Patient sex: M
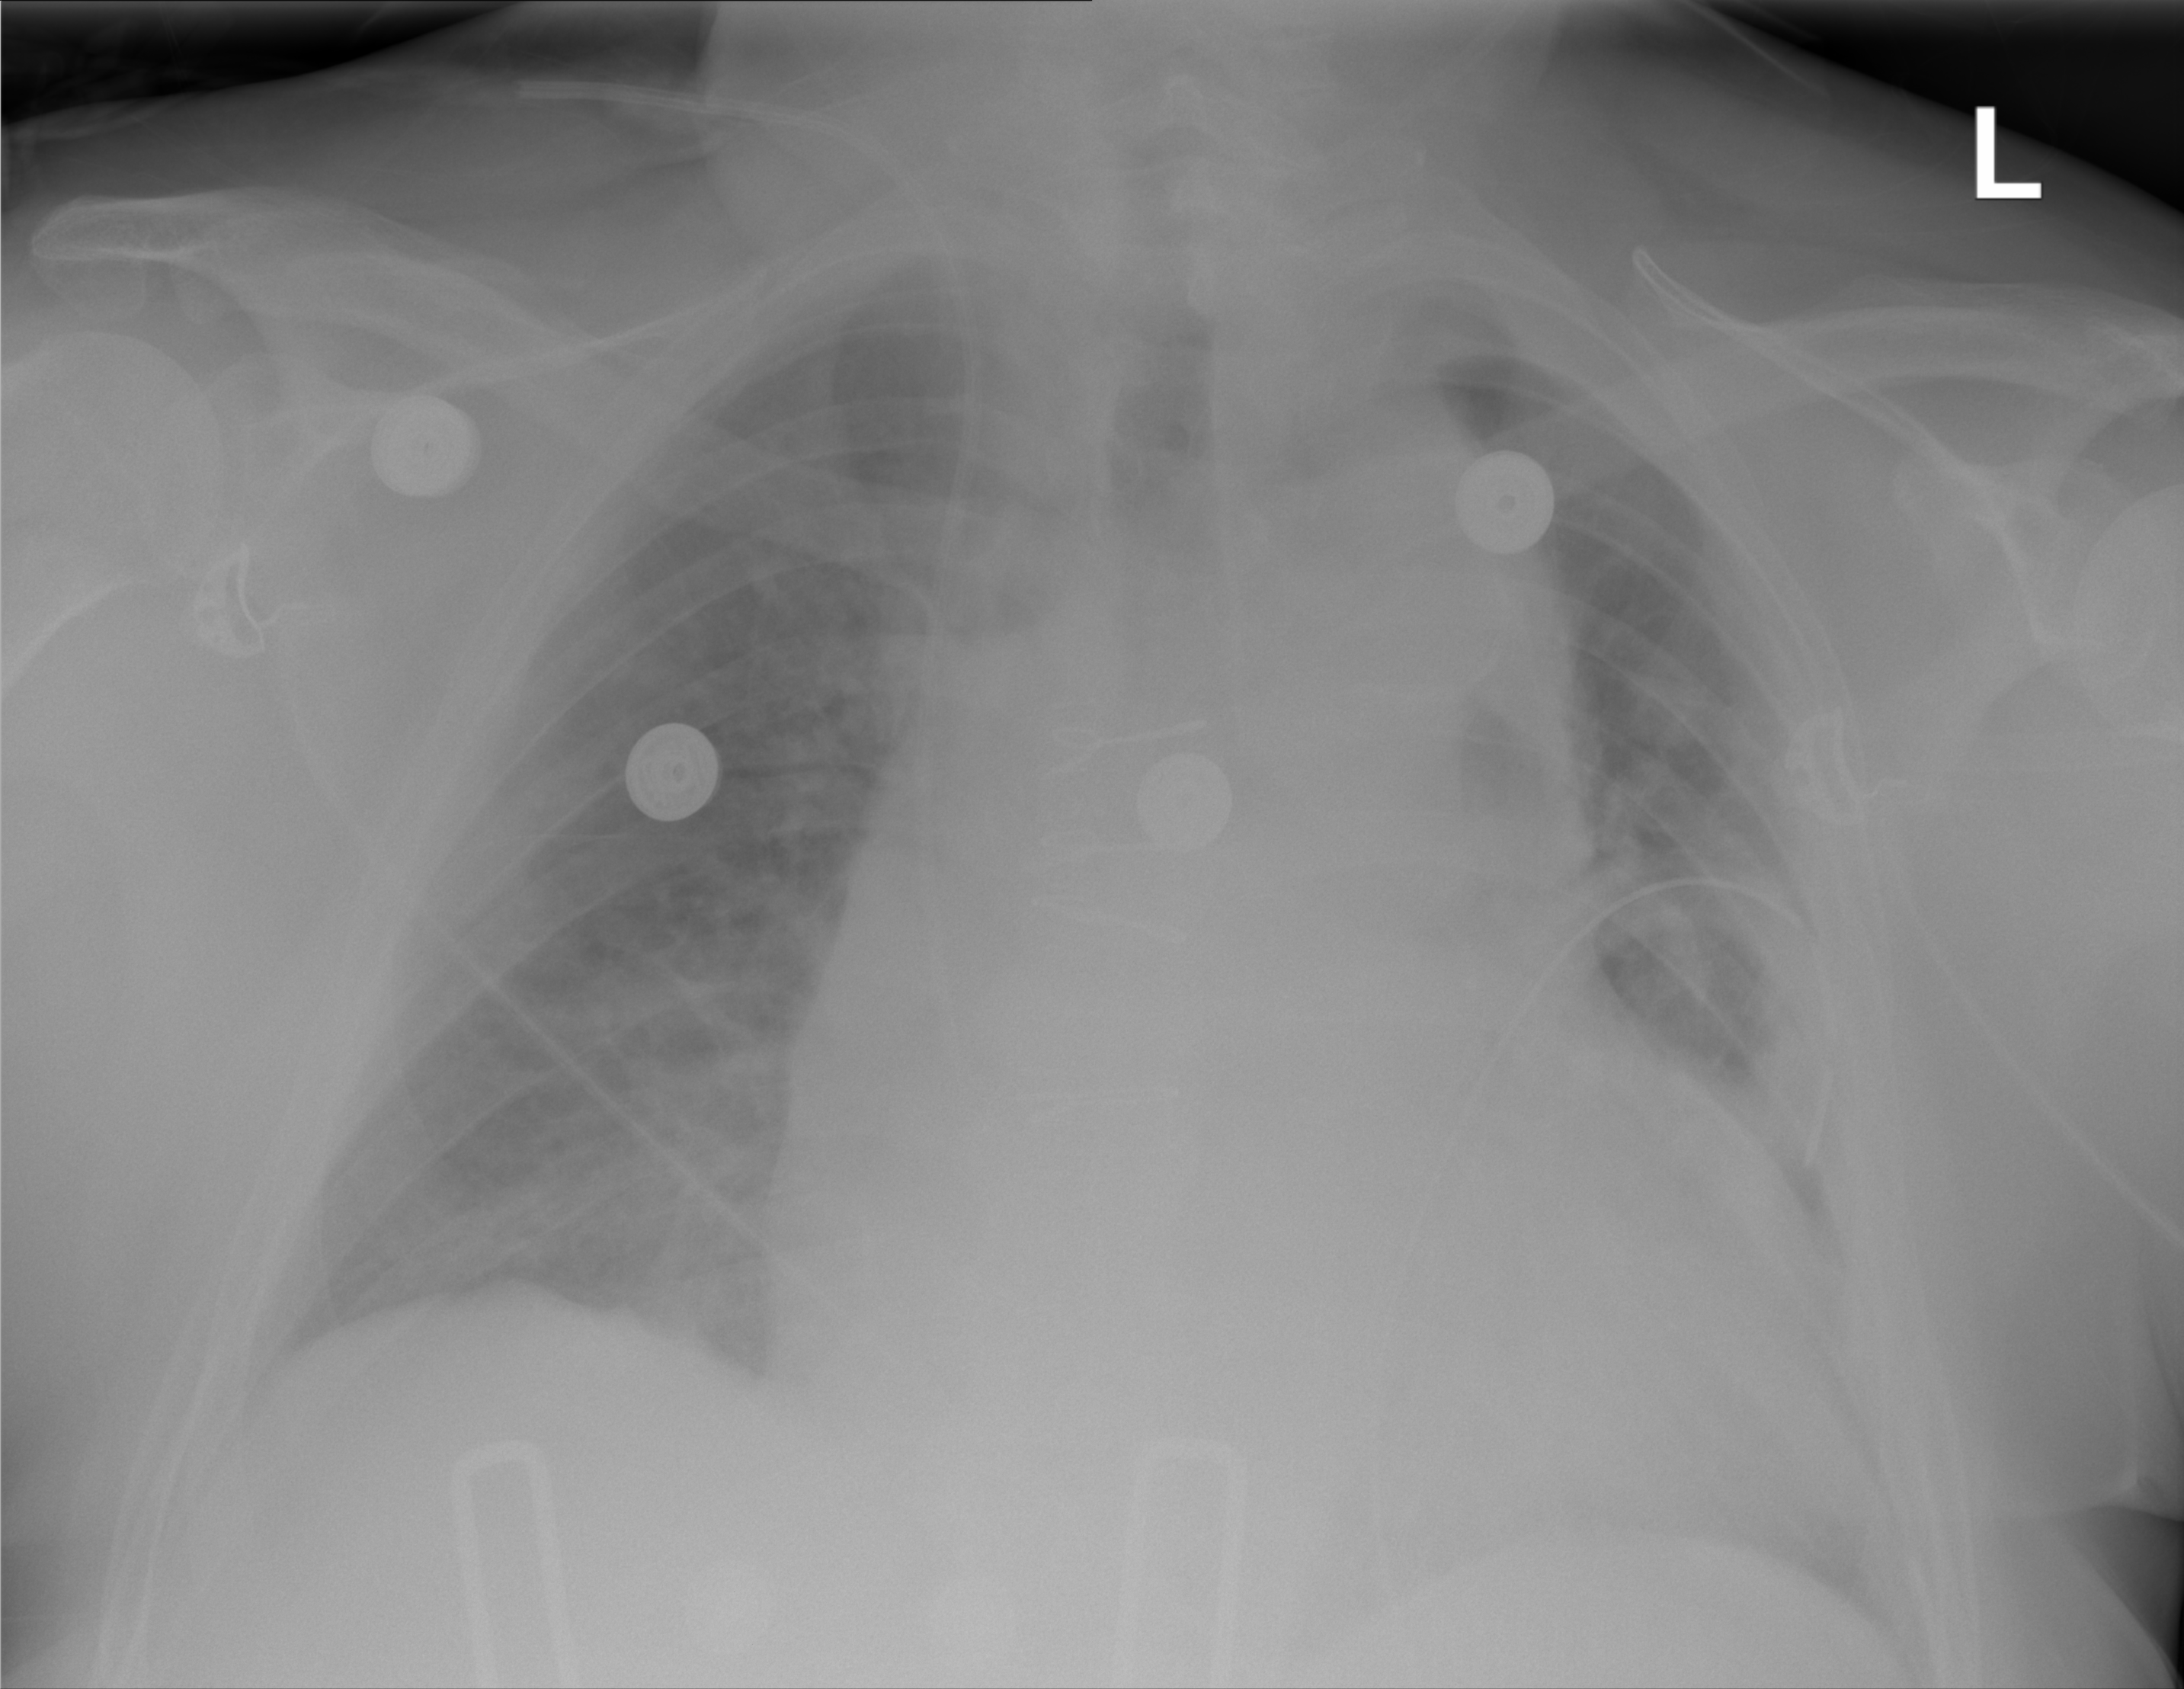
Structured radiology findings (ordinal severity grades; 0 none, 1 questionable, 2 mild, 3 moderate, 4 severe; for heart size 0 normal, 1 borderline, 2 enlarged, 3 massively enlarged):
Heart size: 2
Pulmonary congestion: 2
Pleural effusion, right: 0
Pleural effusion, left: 2
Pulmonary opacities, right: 0
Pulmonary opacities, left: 0
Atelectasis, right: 0
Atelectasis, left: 2